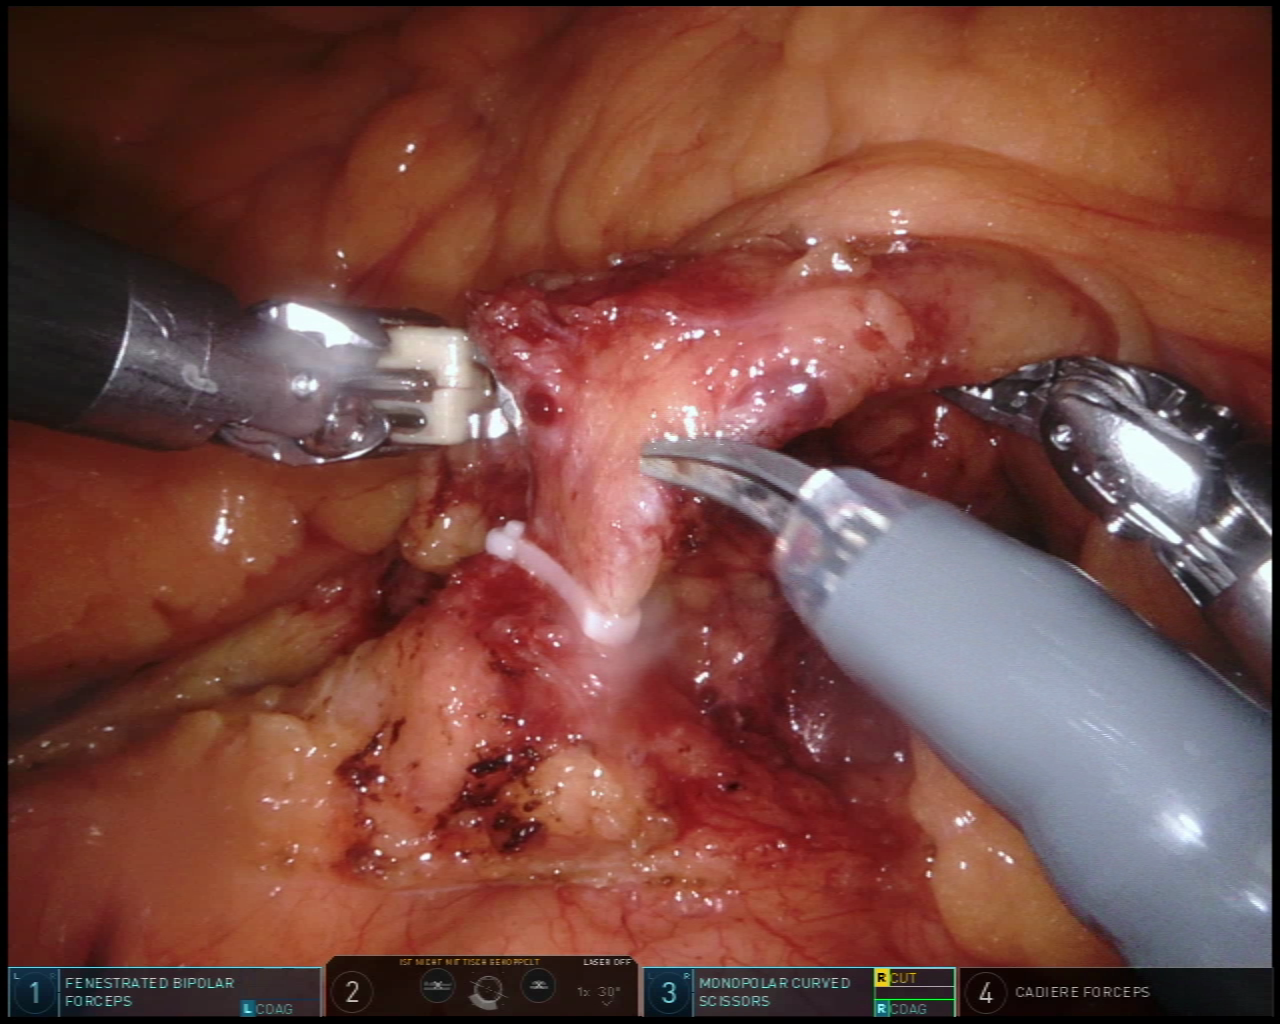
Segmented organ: inferior_mesenteric_artery
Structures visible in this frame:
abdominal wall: no
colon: no
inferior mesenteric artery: yes
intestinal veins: no
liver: no
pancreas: no
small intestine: no
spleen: no
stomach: no
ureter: no
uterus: no
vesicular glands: no